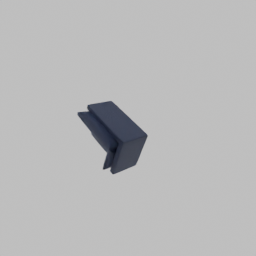
Label: furniture